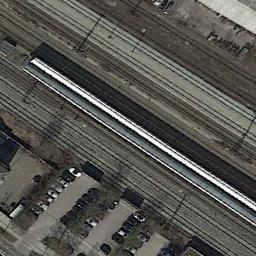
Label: railway